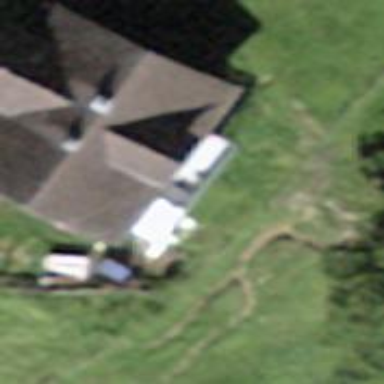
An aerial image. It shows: Simple and straightforward house.